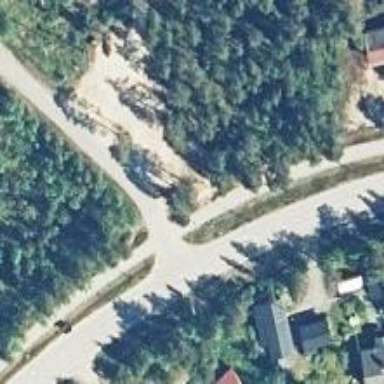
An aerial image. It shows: Uncontrolled road crossing.